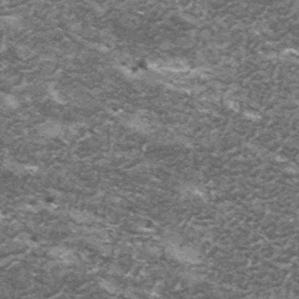
Label: frost